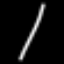
Label: line